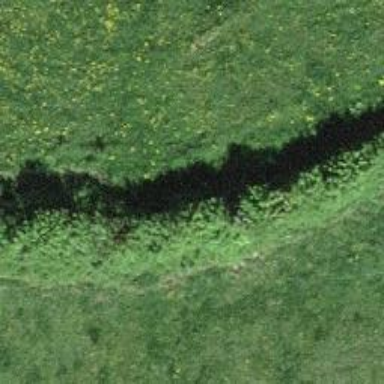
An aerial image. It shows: Hedge acting as barrier.